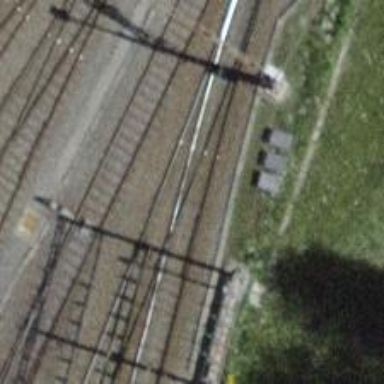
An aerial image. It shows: Railway yard used for servicing trains.